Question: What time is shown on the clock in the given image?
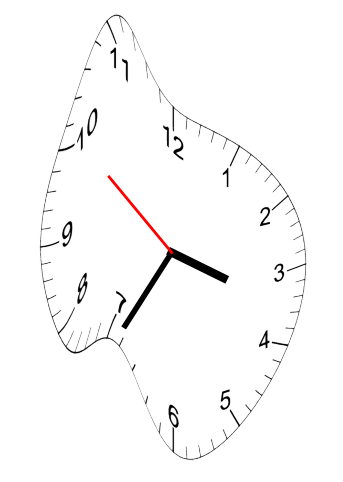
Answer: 03:34:51